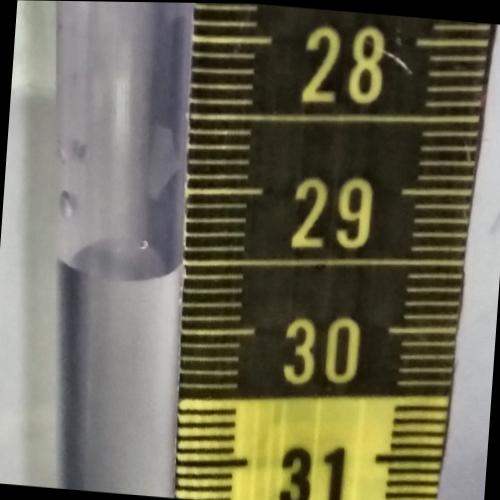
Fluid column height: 29.6 cm